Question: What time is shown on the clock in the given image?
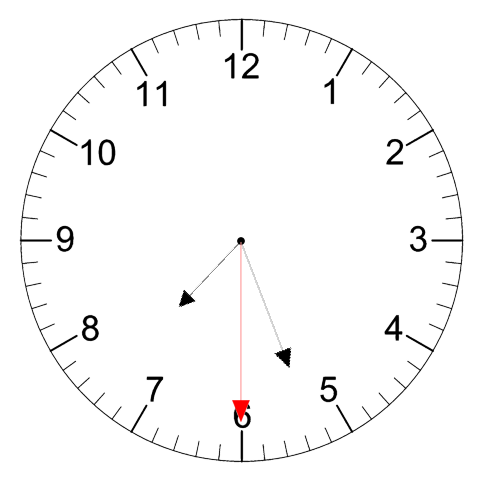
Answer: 07:26:30